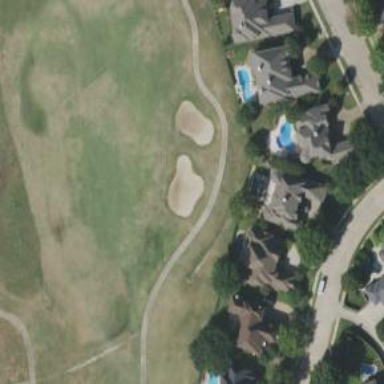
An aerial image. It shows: Service road designated as golf cart path.